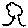
Label: tree